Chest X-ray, AP view. Patient: 29 years old, sex M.
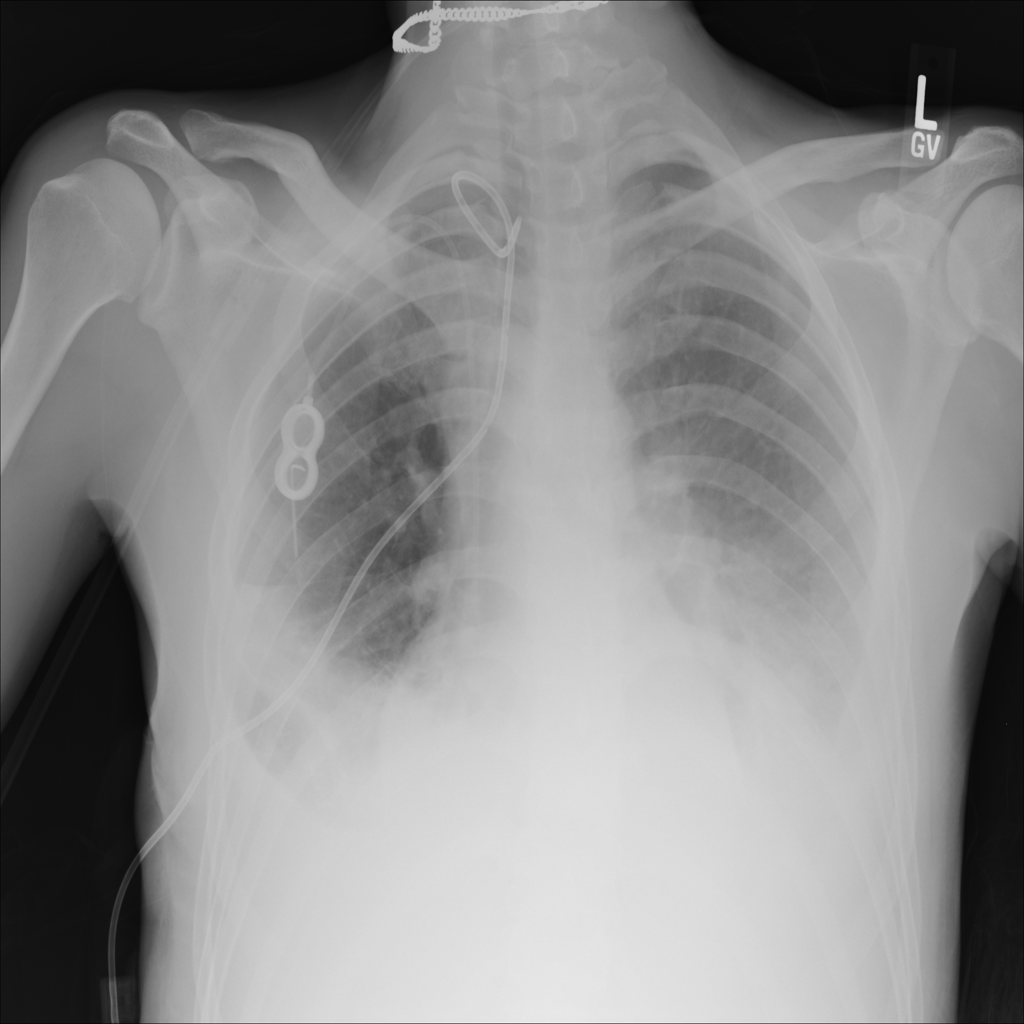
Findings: Atelectasis, Effusion